Question: Our program works fine, until someone locks the computer or the screen-saver pops up . Once the computer is unlocked/the screen saver is closed, the application stops drawing everything except the title bar, and stops responding to input - it displays a mostly-white window which can't be moved or closed.

If we let it sit for about 5~10 minutes, it comes back to life, and doesn't hang again until the application is restarted.
It's difficult to debug, because it doesn't happen when the program is started from Visual Studio, only when the .exe is manually opened.
- if I remove the code to show the splash-screen, it stops happening. We need the splash-screen, however.
<URL>; the only one this doesn't happen with is using 'Microsoft.VisualBasic.WindowsFormsApplicationBase', but that causes of other problems.
Information about this on the Internet appears to be scarce - has anyone run into a similar problem before?
---
Here is the relevant code:
'''
//Multiple programs use this login form, all have the same issue
public partial class LoginForm<TMainForm>
where TMainForm : Form, new()
{
private readonly Action _showLoadingForm;
public LoginForm(Action showLoadingForm)
{
...
_showLoadingForm = showLoadingForm;
}
private void btnLogin_Click(object sender, EventArgs e)
{
...
this.Hide();
ShowLoadingForm(); //Problem goes away when commenting-out this line
new TMainForm().ShowDialog();
this.Close();
}
private void ShowLoadingForm()
{
Thread loadingFormThread = new Thread(o => _showLoadingForm());
loadingFormThread.IsBackground = true;
loadingFormThread.SetApartmentState(ApartmentState.STA);
loadingFormThread.Start();
}
}
'''
Here is an example of one of the '_showLoadingForm' actions used in one of the programs:
'''
public static bool _showSplash = true;
public static void ShowSplashScreen()
{
//Ick, DoEvents! But we were having problems with CloseSplashScreen being called
//before ShowSplashScreen - this hack was found at
//https://stackoverflow.com/questions/48916/multi-threaded-splash-screen-in-c/48946#48946
using(SplashForm splashForm = new SplashForm())
{
splashForm.Show();
while(_showSplash)
Application.DoEvents();
splashForm.Close();
}
}
//Called in MainForm_Load()
public static void CloseSplashScreen()
{
_showSplash = false;
}
'''
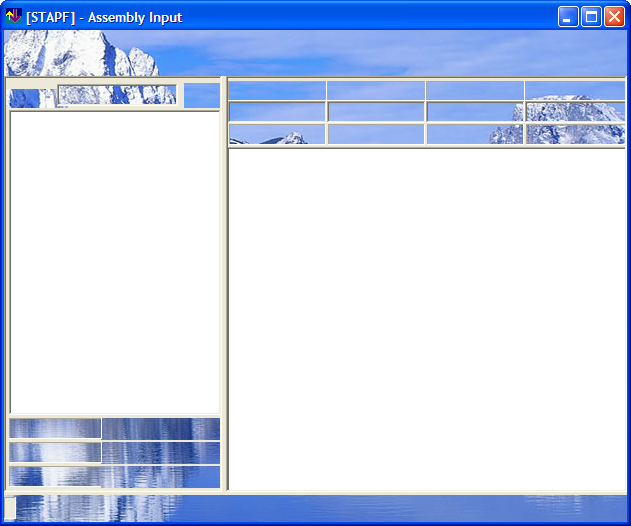
Answer: Several years later , I'll add an answer for anyone else who experiences this problem.
---
The issue turned out to be exactly as <URL>. The problem was that, due to some incredibly obscure and innocuous bugs in the .Net framework, 'InvokeRequired' can sometimes return 'false' when it should return 'true', causing code that should run on the GUI thread to run in the background .
The solution is to not rely on 'InvokeRequired', using a hack similar to this:
'''
void Main()
{
Thread.Current.Name = "GuiThread";
...
}
bool IsGuiThread()
{
return Thread.Current.Name == "GuiThread";
}
//Later, call IsGuiThread() to determine if GUI code is being run on GUI thread
'''
This solution, as well as an extremely in-depth look at the causes of the issue, was found <URL>.